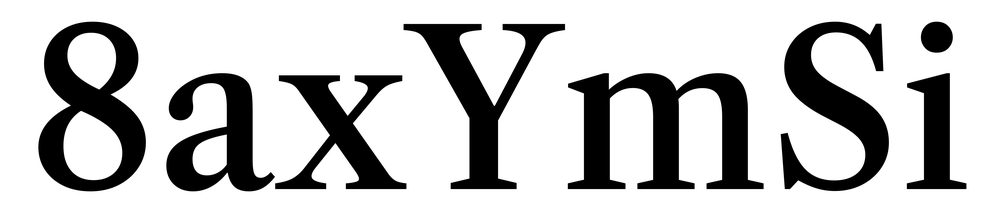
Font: LibreCaslonText_Medium